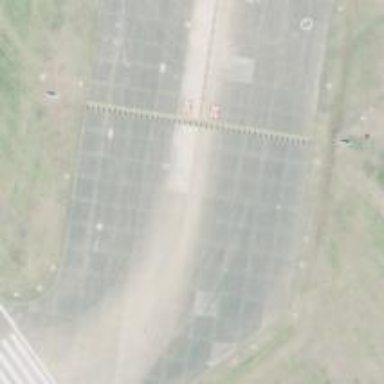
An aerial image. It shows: View of taxiway at the airport.